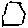
Label: hexagon